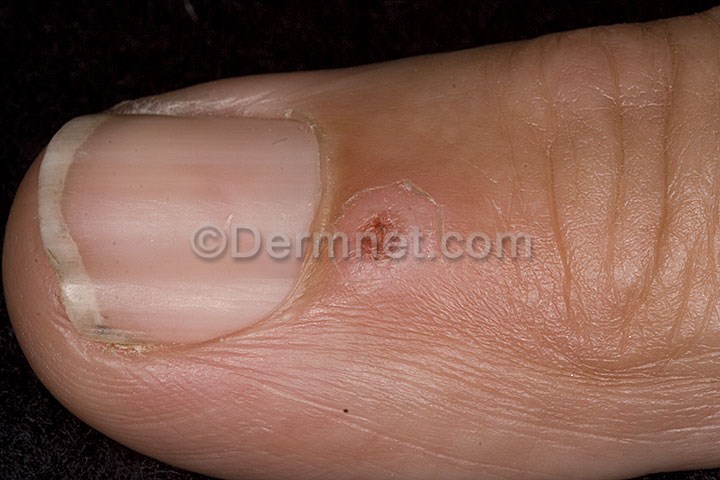
Disease: Nail Fungus and other Nail Disease